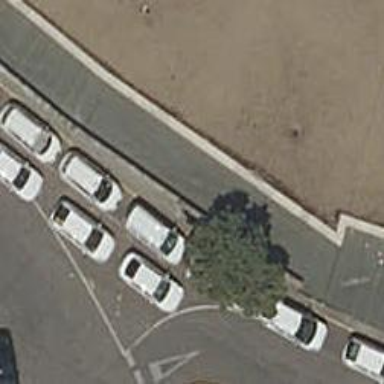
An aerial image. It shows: Taxi stand.